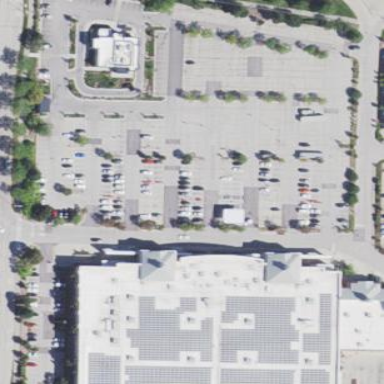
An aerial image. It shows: Parking area with surface.